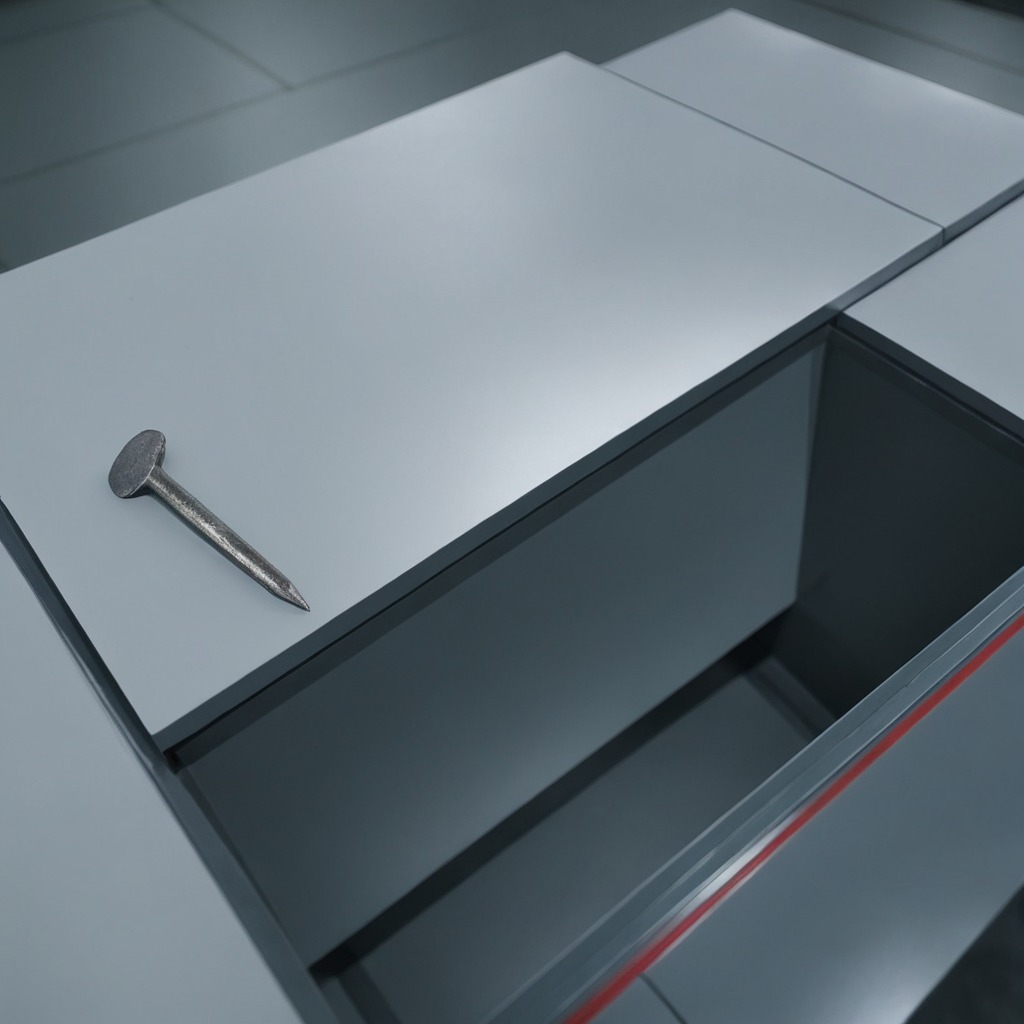
An iron nail is lying on a toolbox surface in an airplane hangar workshop 8K.